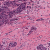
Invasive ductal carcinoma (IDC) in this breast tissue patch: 0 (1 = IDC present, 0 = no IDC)